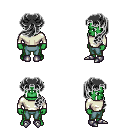
a pixel art fantasy rpg character, male body template, orc, green skin, white long-sleeve shirt, teal pants, gray princess hairstyle, metal boots, four views (front, back, left, right), 2x2 character sprite sheet, small pixel art, hard edges, no anti-aliasing